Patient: sex F, age 65
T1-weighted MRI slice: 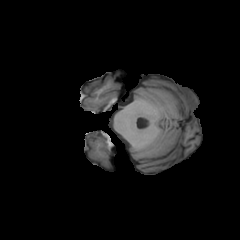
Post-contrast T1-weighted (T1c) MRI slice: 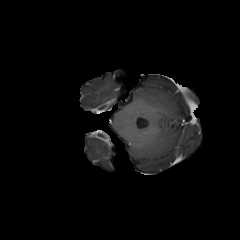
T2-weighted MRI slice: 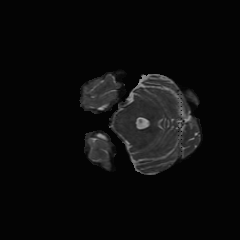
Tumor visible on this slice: no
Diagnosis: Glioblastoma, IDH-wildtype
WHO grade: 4